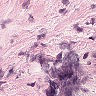
Metastatic tissue present: no